Chest X-ray. View position: PA
Patient age: 16
Patient sex: M
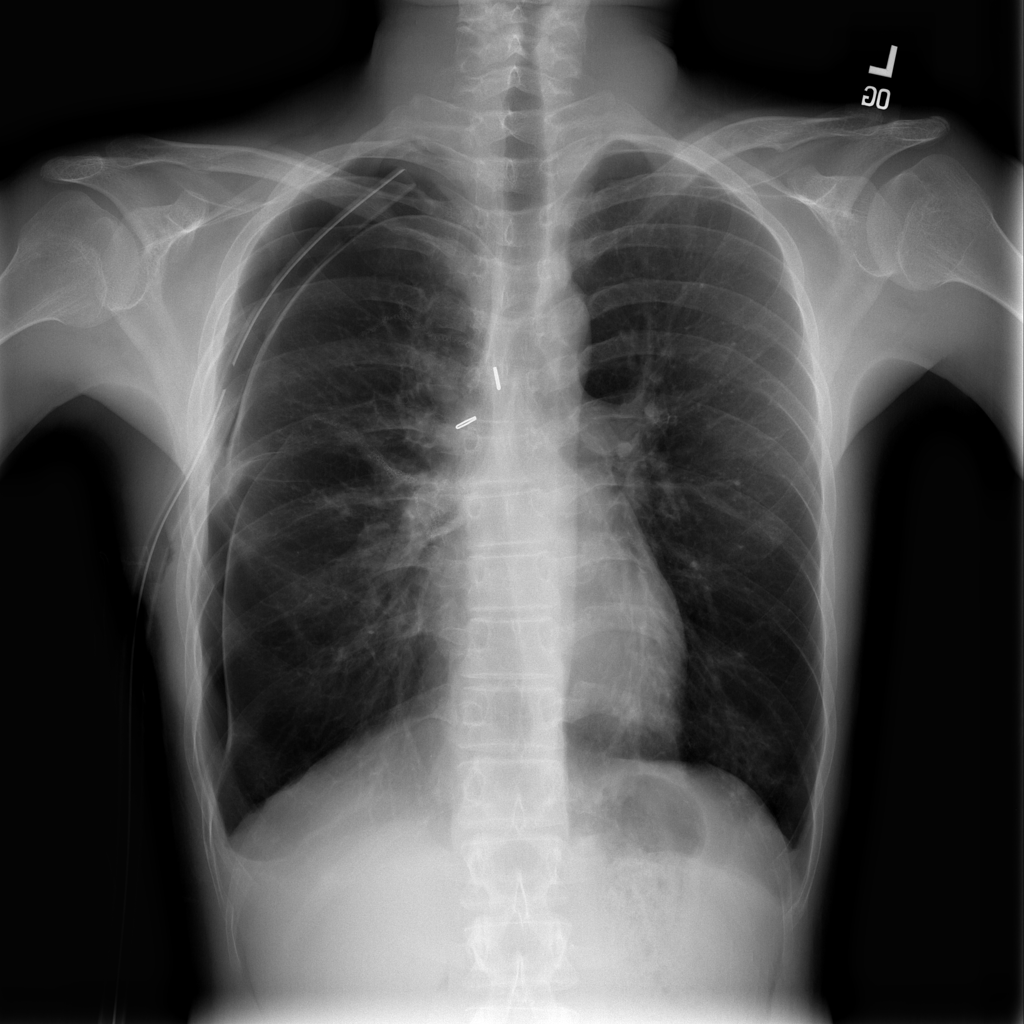
Finding: Pneumothorax